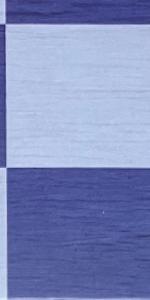
Label: Empty